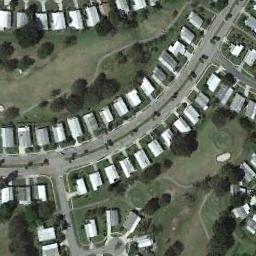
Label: mobile_home_park